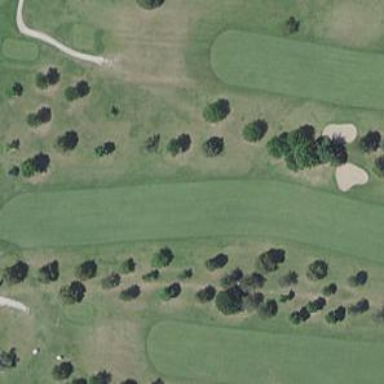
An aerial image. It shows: View of golf hole.